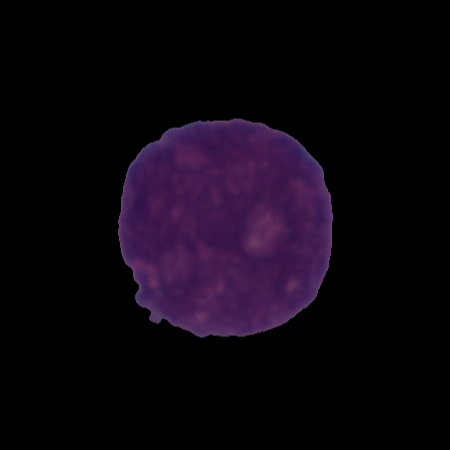
Label: cancer